Question: In Eclipse if you right-click on a project folder, you have the option to "Go Into". Is there something similar in IntelliJ?
In large projects it can be useful to narrow your working space down to a single module or directory.

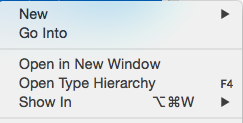
Answer: The easiest option is to use the "Add to Favorites" action to add a module or directory to a favorites list. Then the Favorites list will show only that module/directory and its children.
Another option is to set up a scope in Settings | Appearance and Behavior | Scopes and to switch to the view of that scope in the Project view. This is more difficult to set up than Favorites, but also more flexible and less cluttered.